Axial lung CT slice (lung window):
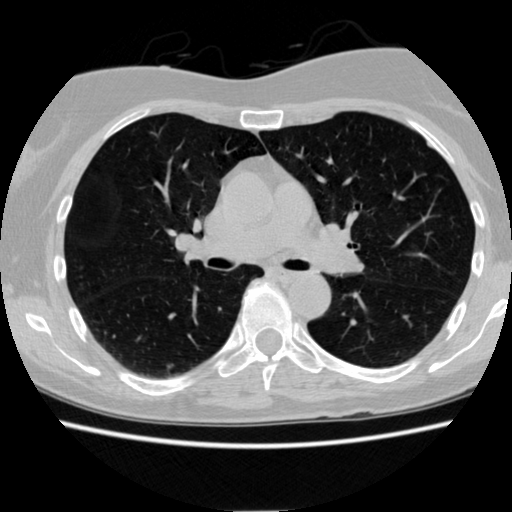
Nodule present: no